Field crop: tomato
Growth stage: 1
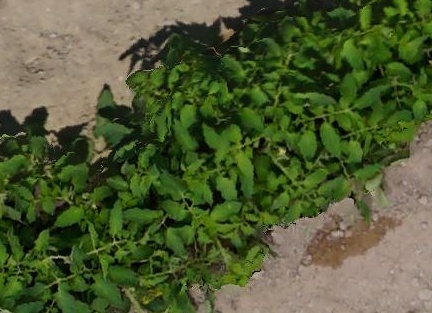
Species: tomato